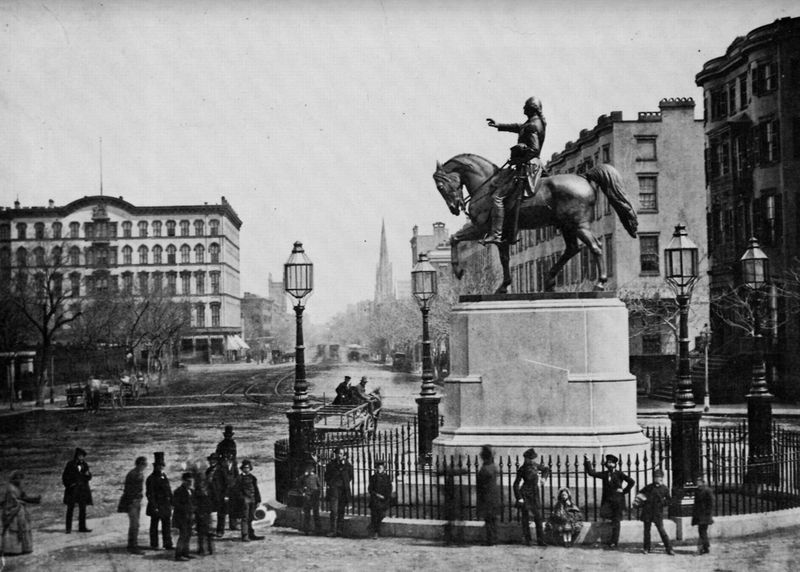
Titel: Union Square
Künstler: Amerikanischer Photograph
Schlagwörter: baum, hand, himmel, mann, weiß, bäume, fluss, kirchturm, menschen, sitzen, stadt, fenster, hut, lampe, lampen, laterne, laternen, marmor, männer, schwarz, straße, zeichnung, gebäude, haus, park, zaun, leute, versammlung, zylinder, alt, architektur, arm, sockel, ebene, häuser, gitter, kirche, karren, pferd, reiter, turm, skulptur, statue, reiterbild, schweif, düster, fassade, passanten, platz, beleuchtung, wagen, friedrich, kaiser, könig, leuchter, bronze, podest, foto, fotografie, photographie, regen, wei, berlin, dom, denkmal, polizisten, schwarzweiß, herrscher, photo, triumph, strassen, straßenlampe, feldherr, schienen, wien, fotographie, aufnahme, graf, hau, standbild, monument, bronzestatue, reiterstandbild, straßenlampen, strassenlaternen, straßenbahn, reiterdenkmal, pferdekutsche, strassenflucht, prag, straßenbeleuchtung, fotgrafie, köln, geäbude, kichr, ulm, zeigegestus, kölner dom, skuptur, hute, fesnster, alee, schinen, umzäunt, 1900, menschengruppen am reiterstandbild, novemberstimmung, militant, reiterstatur